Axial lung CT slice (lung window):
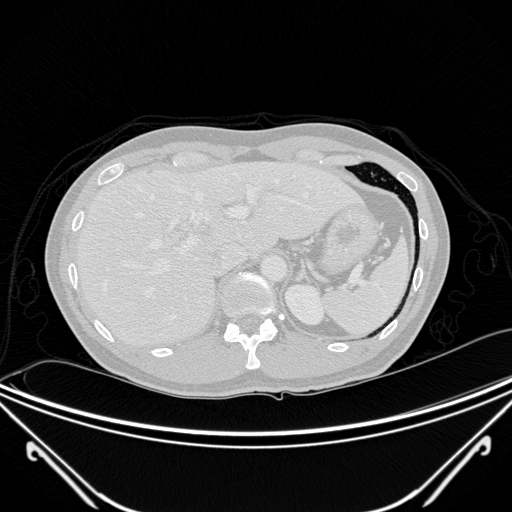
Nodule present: no